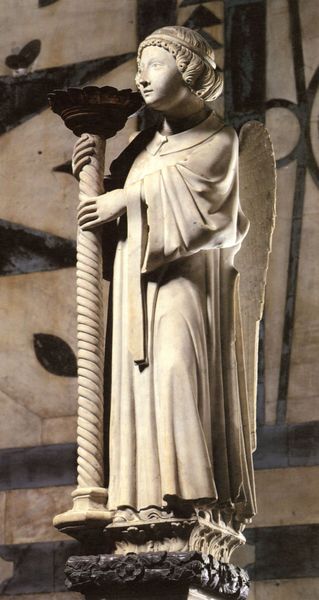
Titel: Kandelaber
Standort: Florenz, Baptisterium (EU - I - Toskana); Herstellungsort: Florenz (EU - I - Toskana)
Schlagwörter: flügel, hand, frisur, kleid, marmor, säule, augen, band, falten, gesicht, halten, schale, sockel, stein, kirche, gewand, haare, mantel, stehend, gotik, haarreif, locken, engel, skulptur, statue, lächeln, wangen, leuchter, gewunden, kerzenständer, kerzenhalter, halter, fackel, gedrechselt, gewan, kerzenhalte, dskulptur